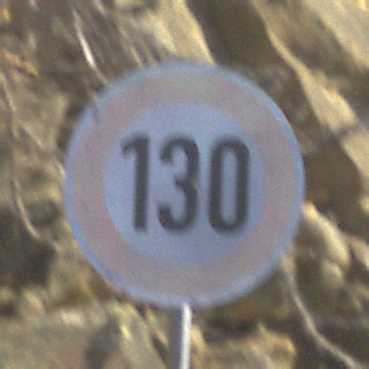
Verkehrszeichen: Geschwindigkeit130
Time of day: MorningAfternoon
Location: Outdoor (RoadRail)
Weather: PartlyCloudy
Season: NotSpecified
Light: Natural